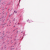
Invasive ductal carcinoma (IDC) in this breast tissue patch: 0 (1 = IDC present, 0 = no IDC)